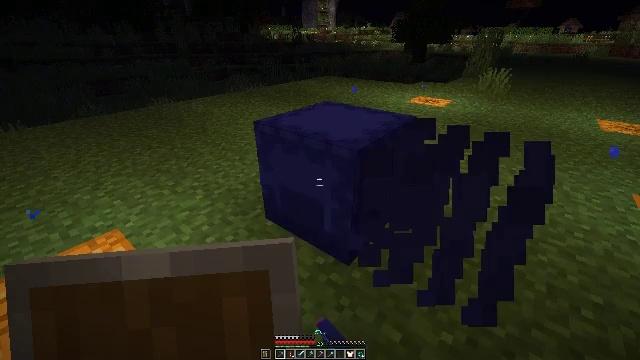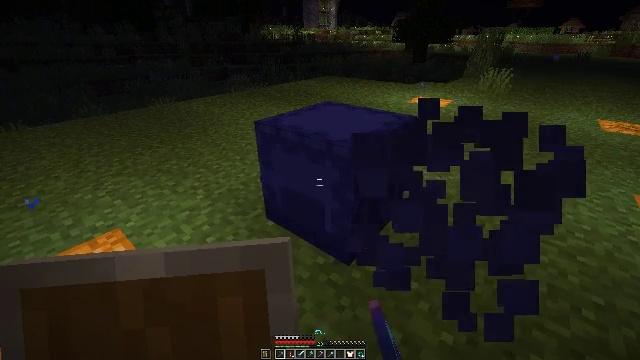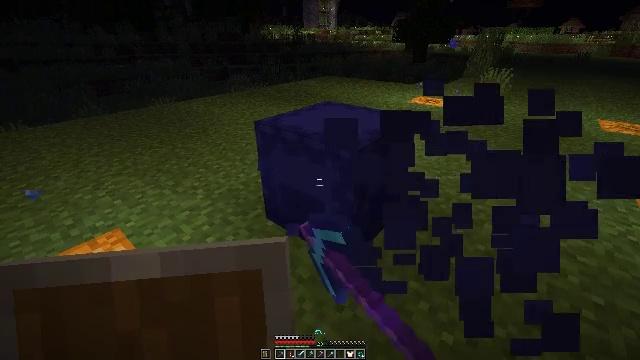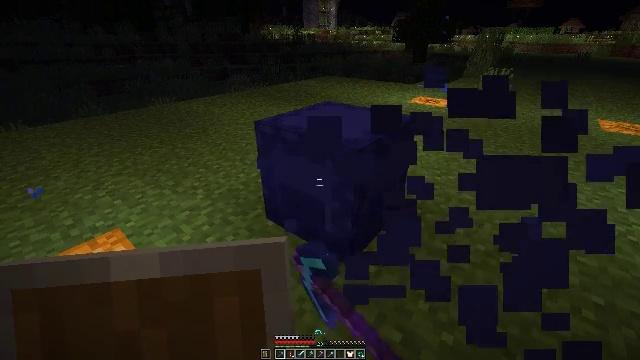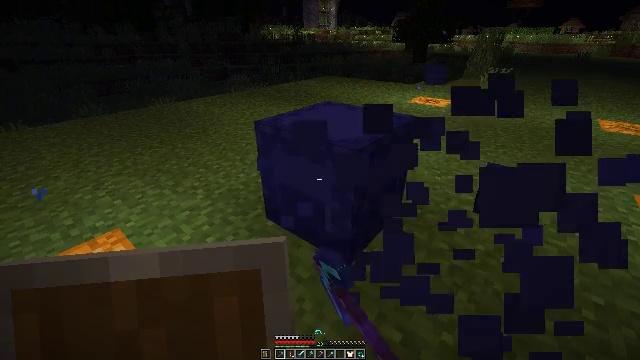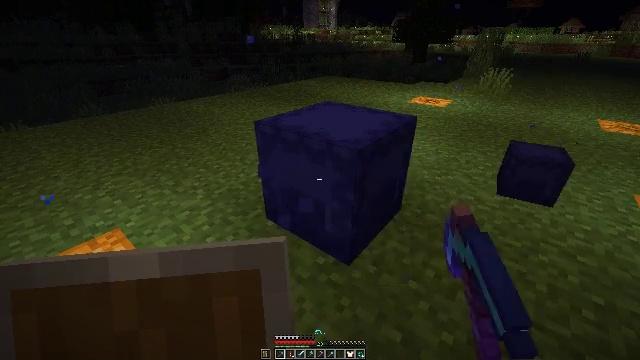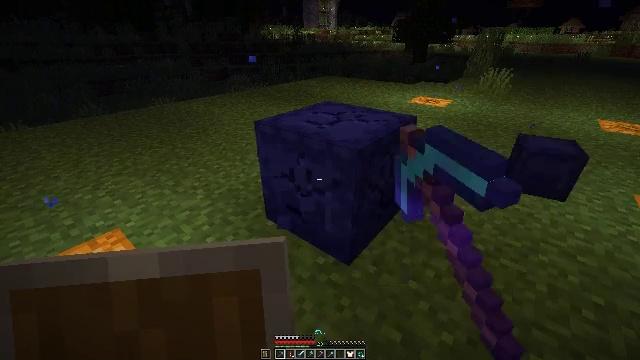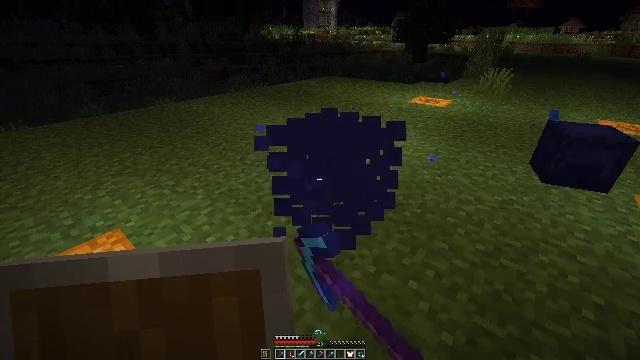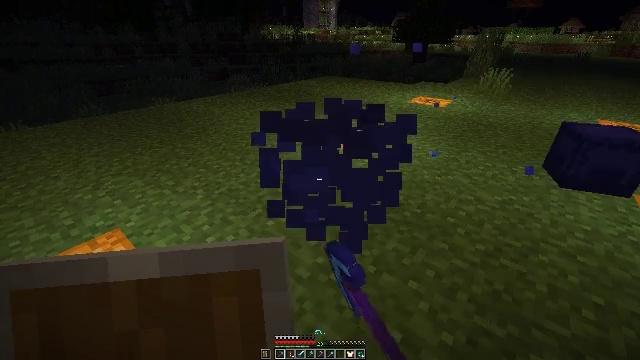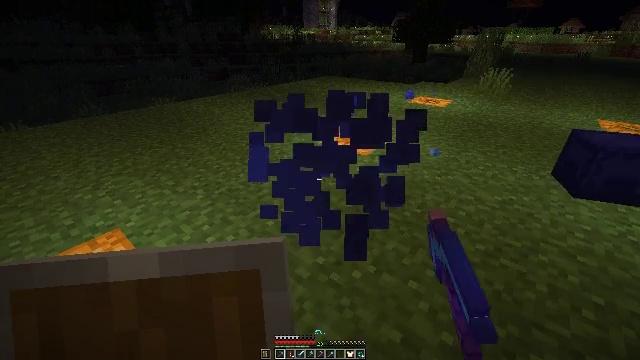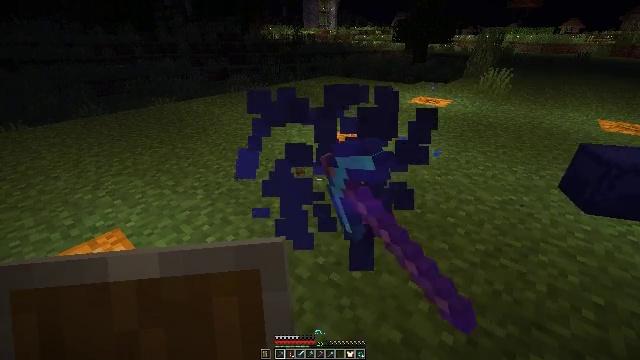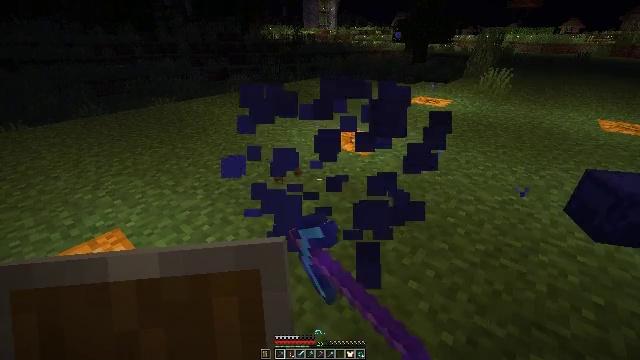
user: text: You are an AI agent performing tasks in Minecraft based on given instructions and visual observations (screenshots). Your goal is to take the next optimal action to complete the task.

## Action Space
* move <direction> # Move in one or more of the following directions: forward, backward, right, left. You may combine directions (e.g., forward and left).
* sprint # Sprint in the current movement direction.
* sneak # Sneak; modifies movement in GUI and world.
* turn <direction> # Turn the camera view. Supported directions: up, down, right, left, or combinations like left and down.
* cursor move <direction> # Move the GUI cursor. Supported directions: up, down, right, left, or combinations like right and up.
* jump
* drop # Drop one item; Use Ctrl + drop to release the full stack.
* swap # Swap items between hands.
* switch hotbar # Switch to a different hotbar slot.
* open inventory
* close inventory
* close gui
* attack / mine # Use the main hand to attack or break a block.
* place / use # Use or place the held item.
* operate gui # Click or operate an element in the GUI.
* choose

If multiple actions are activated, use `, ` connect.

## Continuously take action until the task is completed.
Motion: motion action
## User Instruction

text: Reclaim the blue shulker box for storage.
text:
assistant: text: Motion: attack / mine
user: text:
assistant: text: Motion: attack / mine
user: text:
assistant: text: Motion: attack / mine
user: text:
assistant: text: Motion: attack / mine
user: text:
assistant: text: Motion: attack / mine
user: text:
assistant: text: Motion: attack / mine
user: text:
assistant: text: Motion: attack / mine
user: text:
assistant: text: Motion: attack / mine
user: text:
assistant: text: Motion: attack / mine
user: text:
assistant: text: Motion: attack / mine
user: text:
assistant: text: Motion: attack / mine
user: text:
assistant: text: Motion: attack / mine